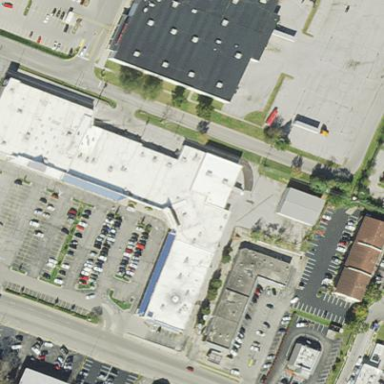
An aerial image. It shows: Retail building.